Question: I'll preface this question by stating I have historically used tables for my HTML formatting and am fairly good at getting it to look the way I'd like... I am aware that tables are meant for "tabular data" and not formatting. I always get a bit frustrated when I try to do it the "right way", so today I am seeking some help.
'''
<div style="width: 90%;">
<div style="width: 50%; height: 75px; vertical-align: middle; float: left;">
<a href="a.html" style="margin: auto 0px auto 0px">
<img src="../../images/red_arrow_50.png" alt="a" width="50" height="50" style="border-width: 0px;" />
</a>
<a href="a.html" style="margin: auto 0px auto 0px;">A Link</a>
</div>
<div style="width: 50%; float: right;">
<a href="b.html">B Link</a>
</div>
</div>
'''
As you can see from my attempts above, I'd like for the image link and the 2 text links to all line up along the same horizontal line (i.e. text links at the center of the image). Depending on how wide the parent div is I'd like the A img/link and B link a reasonable distance from one another. I'd also like for the divs with the "float: left" and "float: right" styles to extend south beyond the border of the parent div (for some reason it is doing that to me in firefox with the above code).
Please help set me straight? Am I the only one who finds "the right way" of formatting things to be a big pain in the rear? I'm hoping I'm missing something big that if corrected will get me going down the right path.
===============
Update, thanks for the comments, I went to jsfiddle and fiddled a table-based solution:
'''
<table style="width: 90%; margin: 0px auto 0px auto;">
<tr>
<td style="width: 50%;"><a href="a.htm"><img src="http://www.chemfindit.com/img/search_icon.jpg" alt="A" width="50" height="50" style="border-width: 0px; vertical-align: middle;" /></a><a href="a.htm" style="margin: auto 0px auto 0px; vertical-align: middle;" >A-Link</a></td>
<td style=""><a href="b.htm"><img src="http://www.chemfindit.com/img/search_icon.jpg" alt="B" width="50" height="50" style="border-width: 0px; vertical-align:middle;" /></a><a href="b.htm" style="margin: auto 0px auto 0px; vertical-align: middle;" >B-Link</a></td>
</tr>
</table>
'''
Yields the desired layout:

I think it must be my misunderstanding/usage of floats and positions that always stings me when I try div-based layouts.
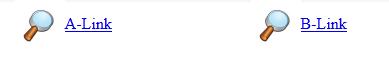
Answer: Personally I'd do it like this - <URL>
'''
.magLink {
list-style: none;
height: 50px;
float: left;
margin: 0 50px 0 0;
}
.magLink li {
float: left;
height: 50px;
display: table;
}
.magLink li a {
height: 50px;
display: table-cell;
vertical-align: middle;
}
<ul class="magLink">
<li><a href="#"><img src="http://www.whg.uk.com/Image/Magnifying_glass_1.gif" width="50" height="50" /></a></li>
<li><a href="#">Link A</a></li>
</ul>
'''
You can just copy the '<ul>' to have more than one. Just adjust the right margin to space them out how ever you want. I've set up examples of single link, multiple links and links with extra styling for in in the JSFIddle.
JSFiddle's running pretty badly so here's an image of the output in case it's not working.

Vertical alignment can be a real pain in CSS but tables for layout have had their day man. Let them live out their days being used for tabular data in peace.